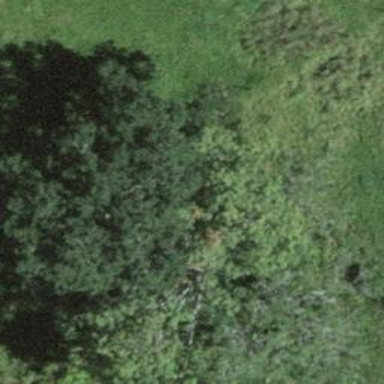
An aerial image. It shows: Row of trees in natural setting.